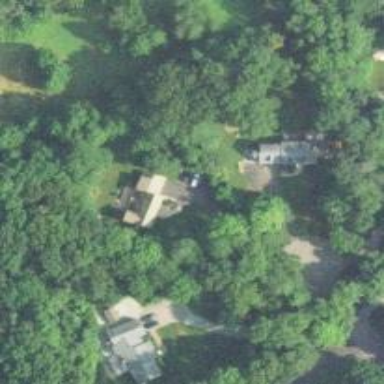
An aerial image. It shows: Residential driveway serving as service road.